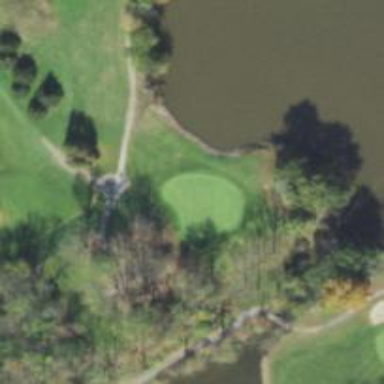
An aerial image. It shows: View of golf hole.